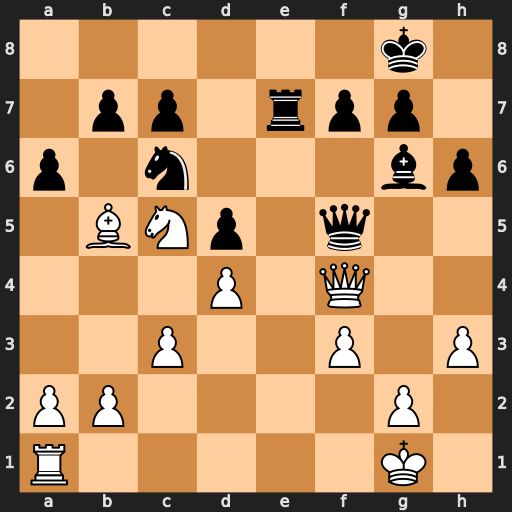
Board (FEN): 6k1/1pp1rpp1/p1n3bp/1BNp1q2/3P1Q2/2P2P1P/PP4P1/R5K1
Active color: w
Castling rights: -
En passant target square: -
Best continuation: Qxf5 Bxf5 Bxc6